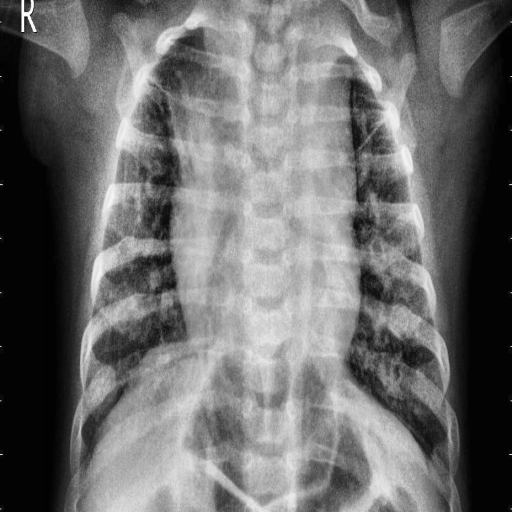
Finding: PNEUMONIA